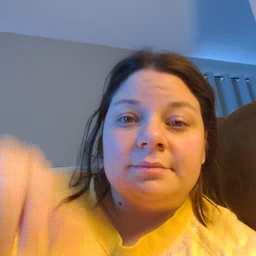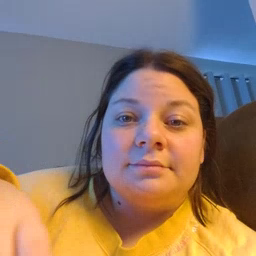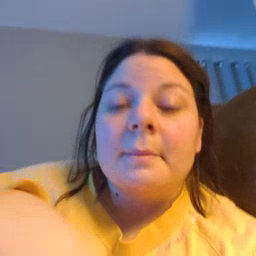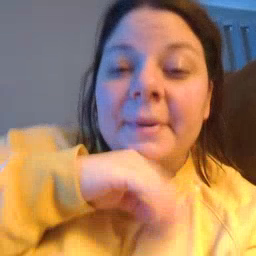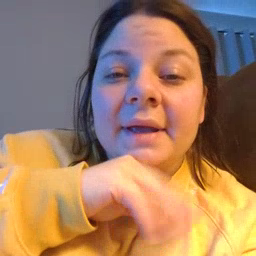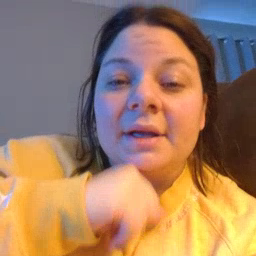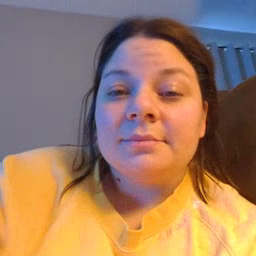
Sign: pig